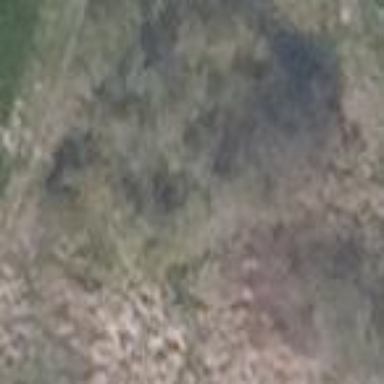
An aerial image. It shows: Area covered in scrub vegetation.